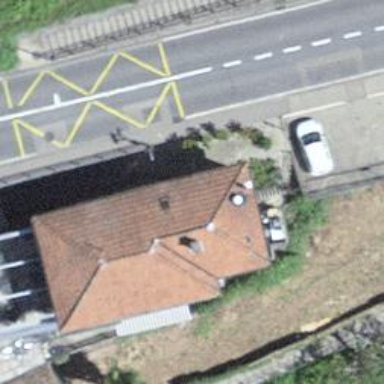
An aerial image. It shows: Restaurant.